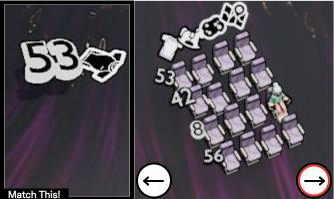
Task: seats
Answer: no